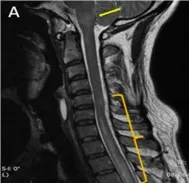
Pretreatment MRI cervicodorsal spine and brain image of the patient. (A,B) Sagittal T2/STIR images of the cervicodorsal MRI showed longitudinal extensive T2 hyperintensity in C5-D11 spinal cord segment (yellow bracket) along with brainstem involvement (yellow arrow).
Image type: radiology (mri)